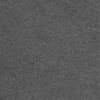
Label: dusty